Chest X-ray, AP view. Patient: 75 years old, sex M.
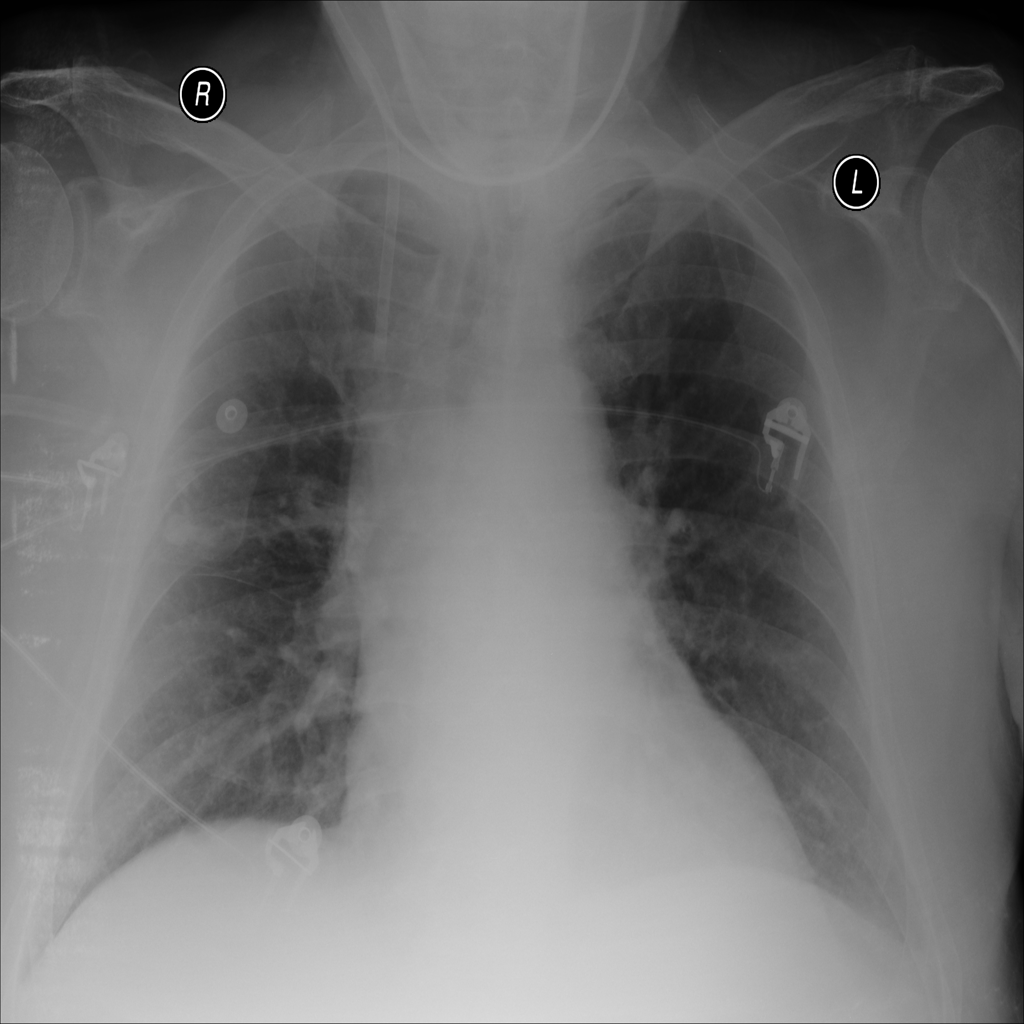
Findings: No Finding